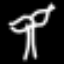
Label: palm tree